Question: I am working on some Java code which needs to be highly optimized as it will run in hot functions that are invoked at many points in my main program logic. Part of this code involves multiplying 'double' variables by '10' raised to arbitrary non-negative 'int' 'exponent's. One fast way (edit: but not the fastest possible, see Update 2 below) to get the multiplied value is to 'switch' on the 'exponent':
'''
double multiplyByPowerOfTen(final double d, final int exponent) {
switch (exponent) {
case 0:
return d;
case 1:
return d*10;
case 2:
return d*100;
// ... same pattern
case 9:
return d*<PHONE>;
case 10:
return d*10000000000L;
// ... same pattern with long literals
case 18:
return d*1000000000000000000L;
default:
throw new ParseException("Unhandled power of ten " + power, 0);
}
}
'''
The commented ellipses above indicate that the 'case' 'int' constants continue incrementing by 1, so there are really 19 'case's in the above code snippet. Since I wasn't sure whether I would actually need all the powers of 10 in 'case' statements '10' thru '18', I ran some microbenchmarks comparing the time to complete 10 million operations with this 'switch' statement versus a 'switch' with only 'case's '0' thru '9' (with the 'exponent' limited to 9 or less to avoid breaking the pared-down 'switch'). I got the rather surprising (to me, at least!) result that the longer 'switch' with more 'case' statements actually ran faster.
On a lark, I tried adding even more 'case's which just returned dummy values, and found that I could get the switch to run even faster with around 22-27 declared 'case's (even though those dummy cases are never actually hit while the code is running). (Again, 'case's were added in a contiguous fashion by incrementing the prior 'case' constant by '1'.) These execution time differences are not very significant: for a random 'exponent' between '0' and '10', the dummy padded 'switch' statement finishes 10 million executions in 1.49 secs versus 1.54 secs for the unpadded version, for a grand total savings of 5ns per execution. So, not the kind of thing that makes obsessing over padding out a 'switch' statement worth the effort from an optimization standpoint. But I still just find it curious and counter-intuitive that a 'switch' doesn't become slower (or perhaps at best maintain constant time) to execute as more 'case's are added to it.

These are the results I obtained from running with various limits on the randomly-generated 'exponent' values. I didn't include the results all the way down to '1' for the 'exponent' limit, but the general shape of the curve remains the same, with a ridge around the 12-17 case mark, and a valley between 18-28. All tests were run in JUnitBenchmarks using shared containers for the random values to ensure identical testing inputs. I also ran the tests both in order from longest 'switch' statement to shortest, and vice-versa, to try and eliminate the possibility of ordering-related test problems. I've put my testing code up on a github repo if anyone wants to try to reproduce these results.
So, what's going on here? Some vagaries of my architecture or micro-benchmark construction? Or is the Java 'switch' really a little faster to execute in the '18' to '28' 'case' range than it is from '11' up to '17'?
<URL>
I cleaned up the benchmarking library quite a bit and added a text file in /results with some output across a wider range of possible 'exponent' values. I also added an option in the testing code not to throw an 'Exception' from 'default', but this doesn't appear to affect the results.
Found some pretty good discussion of this issue from back in 2009 on the xkcd forum here: <URL>' gave me the idea for a simple array-based implementation of the exponentiation pattern above. There's no need for the binary search since I know what the entries in the 'array' are. It appears to run about 3 times faster than using 'switch', obviously at the expense of some of the control flow that 'switch' affords. That code has been added to the github repo also.
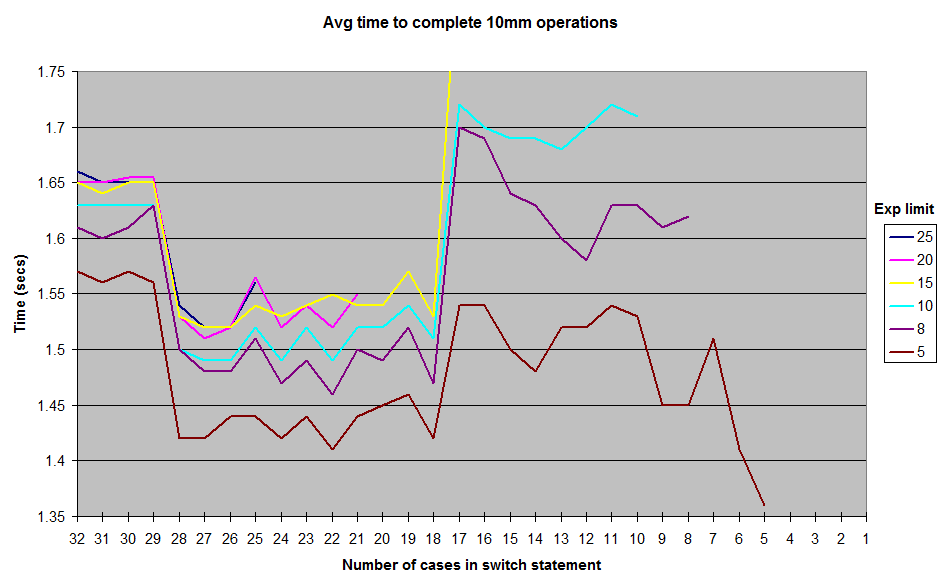
Answer: As pointed out <URL>.
However, once the JIT starts its job and compiles the bytecode into assembly, the 'tableswitch' instruction does not always result in an array of pointers: sometimes the switch table is transformed into what looks like a 'lookupswitch' (similar to an 'if'/'else if' structure).
Decompiling the assembly generated by the JIT (hotspot JDK 1.7) shows that it uses a succession of if/else if when there are 17 cases or less, an array of pointers when there are more than 18 (more efficient).
The reason why this magic number of 18 is used seems to come down to the default value of the <URL>.
I have raised the issue on the hotspot compiler list and <URL>.
Finally, when the method becomes too long (> 25 cases in my tests), it is in not inlined any longer with the default JVM settings - that is the likeliest cause for the drop in performance at that point.
---
With 5 cases, the decompiled code looks like this (notice the cmp/je/jg/jmp instructions, the assembly for if/goto):
'''
[Verified Entry Point]
# {method} 'multiplyByPowerOfTen' '(DI)D' in 'javaapplication4/Test1'
# parm0: xmm0:xmm0 = double
# parm1: rdx = int
# [sp+0x20] (sp of caller)
0x00000000024f0160: mov DWORD PTR [rsp-0x6000],eax
; {no_reloc}
0x00000000024f0167: push rbp
0x00000000024f0168: sub rsp,0x10 ;*synchronization entry
; - javaapplication4.Test1::multiplyByPowerOfTen@-1 (line 56)
0x00000000024f016c: cmp edx,0x3
0x00000000024f016f: je 0x00000000024f01c3
0x00000000024f0171: cmp edx,0x3
0x00000000024f0174: jg 0x00000000024f01a5
0x00000000024f0176: cmp edx,0x1
0x00000000024f0179: je 0x00000000024f019b
0x00000000024f017b: cmp edx,0x1
0x00000000024f017e: jg 0x00000000024f0191
0x00000000024f0180: test edx,edx
0x00000000024f0182: je 0x00000000024f01cb
0x00000000024f0184: mov ebp,edx
0x00000000024f0186: mov edx,0x17
0x00000000024f018b: call 0x00000000024c90a0 ; OopMap{off=48}
;*new ; - javaapplication4.Test1::multiplyByPowerOfTen@72 (line 83)
; {runtime_call}
0x00000000024f0190: int3 ;*new ; - javaapplication4.Test1::multiplyByPowerOfTen@72 (line 83)
0x00000000024f0191: mulsd xmm0,QWORD PTR [rip+0xffffffffffffffa7] # 0x00000000024f0140
;*dmul
; - javaapplication4.Test1::multiplyByPowerOfTen@52 (line 62)
; {section_word}
0x00000000024f0199: jmp 0x00000000024f01cb
0x00000000024f019b: mulsd xmm0,QWORD PTR [rip+0xffffffffffffff8d] # 0x00000000024f0130
;*dmul
; - javaapplication4.Test1::multiplyByPowerOfTen@46 (line 60)
; {section_word}
0x00000000024f01a3: jmp 0x00000000024f01cb
0x00000000024f01a5: cmp edx,0x5
0x00000000024f01a8: je 0x00000000024f01b9
0x00000000024f01aa: cmp edx,0x5
0x00000000024f01ad: jg 0x00000000024f0184 ;*tableswitch
; - javaapplication4.Test1::multiplyByPowerOfTen@1 (line 56)
0x00000000024f01af: mulsd xmm0,QWORD PTR [rip+0xffffffffffffff81] # 0x00000000024f0138
;*dmul
; - javaapplication4.Test1::multiplyByPowerOfTen@64 (line 66)
; {section_word}
0x00000000024f01b7: jmp 0x00000000024f01cb
0x00000000024f01b9: mulsd xmm0,QWORD PTR [rip+0xffffffffffffff67] # 0x00000000024f0128
;*dmul
; - javaapplication4.Test1::multiplyByPowerOfTen@70 (line 68)
; {section_word}
0x00000000024f01c1: jmp 0x00000000024f01cb
0x00000000024f01c3: mulsd xmm0,QWORD PTR [rip+0xffffffffffffff55] # 0x00000000024f0120
;*tableswitch
; - javaapplication4.Test1::multiplyByPowerOfTen@1 (line 56)
; {section_word}
0x00000000024f01cb: add rsp,0x10
0x00000000024f01cf: pop rbp
0x00000000024f01d0: test DWORD PTR [rip+0xfffffffffdf3fe2a],eax # 0x0000000000430000
; {poll_return}
0x00000000024f01d6: ret
'''
With 18 cases, the assembly looks like this (notice the array of pointers which is used and suppresses the need for all the comparisons: 'jmp QWORD PTR [r8+r10*1]' jumps directly to the right multiplication) - that is the likely reason for the performance improvement:
'''
[Verified Entry Point]
# {method} 'multiplyByPowerOfTen' '(DI)D' in 'javaapplication4/Test1'
# parm0: xmm0:xmm0 = double
# parm1: rdx = int
# [sp+0x20] (sp of caller)
0x000000000287fe20: mov DWORD PTR [rsp-0x6000],eax
; {no_reloc}
0x000000000287fe27: push rbp
0x000000000287fe28: sub rsp,0x10 ;*synchronization entry
; - javaapplication4.Test1::multiplyByPowerOfTen@-1 (line 56)
0x000000000287fe2c: cmp edx,0x13
0x000000000287fe2f: jae 0x000000000287fe46
0x000000000287fe31: movsxd r10,edx
0x000000000287fe34: shl r10,0x3
0x000000000287fe38: movabs r8,0x287fd70 ; {section_word}
0x000000000287fe42: jmp QWORD PTR [r8+r10*1] ;*tableswitch
; - javaapplication4.Test1::multiplyByPowerOfTen@1 (line 56)
0x000000000287fe46: mov ebp,edx
0x000000000287fe48: mov edx,0x31
0x000000000287fe4d: xchg ax,ax
0x000000000287fe4f: call 0x00000000028590a0 ; OopMap{off=52}
;*new ; - javaapplication4.Test1::multiplyByPowerOfTen@202 (line 96)
; {runtime_call}
0x000000000287fe54: int3 ;*new ; - javaapplication4.Test1::multiplyByPowerOfTen@202 (line 96)
0x000000000287fe55: mulsd xmm0,QWORD PTR [rip+0xfffffffffffffe8b] # 0x000000000287fce8
;*dmul
; - javaapplication4.Test1::multiplyByPowerOfTen@194 (line 92)
; {section_word}
0x000000000287fe5d: jmp 0x000000000287ff16
0x000000000287fe62: mulsd xmm0,QWORD PTR [rip+0xfffffffffffffe86] # 0x000000000287fcf0
;*dmul
; - javaapplication4.Test1::multiplyByPowerOfTen@188 (line 90)
; {section_word}
0x000000000287fe6a: jmp 0x000000000287ff16
0x000000000287fe6f: mulsd xmm0,QWORD PTR [rip+0xfffffffffffffe81] # 0x000000000287fcf8
;*dmul
; - javaapplication4.Test1::multiplyByPowerOfTen@182 (line 88)
; {section_word}
0x000000000287fe77: jmp 0x000000000287ff16
0x000000000287fe7c: mulsd xmm0,QWORD PTR [rip+0xfffffffffffffe7c] # 0x000000000287fd00
;*dmul
; - javaapplication4.Test1::multiplyByPowerOfTen@176 (line 86)
; {section_word}
0x000000000287fe84: jmp 0x000000000287ff16
0x000000000287fe89: mulsd xmm0,QWORD PTR [rip+0xfffffffffffffe77] # 0x000000000287fd08
;*dmul
; - javaapplication4.Test1::multiplyByPowerOfTen@170 (line 84)
; {section_word}
0x000000000287fe91: jmp 0x000000000287ff16
0x000000000287fe96: mulsd xmm0,QWORD PTR [rip+0xfffffffffffffe72] # 0x000000000287fd10
;*dmul
; - javaapplication4.Test1::multiplyByPowerOfTen@164 (line 82)
; {section_word}
0x000000000287fe9e: jmp 0x000000000287ff16
0x000000000287fea0: mulsd xmm0,QWORD PTR [rip+0xfffffffffffffe70] # 0x000000000287fd18
;*dmul
; - javaapplication4.Test1::multiplyByPowerOfTen@158 (line 80)
; {section_word}
0x000000000287fea8: jmp 0x000000000287ff16
0x000000000287feaa: mulsd xmm0,QWORD PTR [rip+0xfffffffffffffe6e] # 0x000000000287fd20
;*dmul
; - javaapplication4.Test1::multiplyByPowerOfTen@152 (line 78)
; {section_word}
0x000000000287feb2: jmp 0x000000000287ff16
0x000000000287feb4: mulsd xmm0,QWORD PTR [rip+0xfffffffffffffe24] # 0x000000000287fce0
;*dmul
; - javaapplication4.Test1::multiplyByPowerOfTen@146 (line 76)
; {section_word}
0x000000000287febc: jmp 0x000000000287ff16
0x000000000287febe: mulsd xmm0,QWORD PTR [rip+0xfffffffffffffe6a] # 0x000000000287fd30
;*dmul
; - javaapplication4.Test1::multiplyByPowerOfTen@140 (line 74)
; {section_word}
0x000000000287fec6: jmp 0x000000000287ff16
0x000000000287fec8: mulsd xmm0,QWORD PTR [rip+0xfffffffffffffe68] # 0x000000000287fd38
;*dmul
; - javaapplication4.Test1::multiplyByPowerOfTen@134 (line 72)
; {section_word}
0x000000000287fed0: jmp 0x000000000287ff16
0x000000000287fed2: mulsd xmm0,QWORD PTR [rip+0xfffffffffffffe66] # 0x000000000287fd40
;*dmul
; - javaapplication4.Test1::multiplyByPowerOfTen@128 (line 70)
; {section_word}
0x000000000287feda: jmp 0x000000000287ff16
0x000000000287fedc: mulsd xmm0,QWORD PTR [rip+0xfffffffffffffe64] # 0x000000000287fd48
;*dmul
; - javaapplication4.Test1::multiplyByPowerOfTen@122 (line 68)
; {section_word}
0x000000000287fee4: jmp 0x000000000287ff16
0x000000000287fee6: mulsd xmm0,QWORD PTR [rip+0xfffffffffffffe62] # 0x000000000287fd50
;*dmul
; - javaapplication4.Test1::multiplyByPowerOfTen@116 (line 66)
; {section_word}
0x000000000287feee: jmp 0x000000000287ff16
0x000000000287fef0: mulsd xmm0,QWORD PTR [rip+0xfffffffffffffe60] # 0x000000000287fd58
;*dmul
; - javaapplication4.Test1::multiplyByPowerOfTen@110 (line 64)
; {section_word}
0x000000000287fef8: jmp 0x000000000287ff16
0x000000000287fefa: mulsd xmm0,QWORD PTR [rip+0xfffffffffffffe5e] # 0x000000000287fd60
;*dmul
; - javaapplication4.Test1::multiplyByPowerOfTen@104 (line 62)
; {section_word}
0x000000000287ff02: jmp 0x000000000287ff16
0x000000000287ff04: mulsd xmm0,QWORD PTR [rip+0xfffffffffffffe5c] # 0x000000000287fd68
;*dmul
; - javaapplication4.Test1::multiplyByPowerOfTen@98 (line 60)
; {section_word}
0x000000000287ff0c: jmp 0x000000000287ff16
0x000000000287ff0e: mulsd xmm0,QWORD PTR [rip+0xfffffffffffffe12] # 0x000000000287fd28
;*tableswitch
; - javaapplication4.Test1::multiplyByPowerOfTen@1 (line 56)
; {section_word}
0x000000000287ff16: add rsp,0x10
0x000000000287ff1a: pop rbp
0x000000000287ff1b: test DWORD PTR [rip+0xfffffffffd9b00df],eax # 0x0000000000230000
; {poll_return}
0x000000000287ff21: ret
'''
And finally the assembly with 30 cases (below) looks similar to 18 cases, except for the additional 'movapd xmm0,xmm1' that appears towards the middle of the code, <URL> - however the likeliest reason for the drop in performance is that the method is too long to be inlined with the default JVM settings:
'''
[Verified Entry Point]
# {method} 'multiplyByPowerOfTen' '(DI)D' in 'javaapplication4/Test1'
# parm0: xmm0:xmm0 = double
# parm1: rdx = int
# [sp+0x20] (sp of caller)
0x0000000002524560: mov DWORD PTR [rsp-0x6000],eax
; {no_reloc}
0x0000000002524567: push rbp
0x0000000002524568: sub rsp,0x10 ;*synchronization entry
; - javaapplication4.Test1::multiplyByPowerOfTen@-1 (line 56)
0x000000000252456c: movapd xmm1,xmm0
0x0000000002524570: cmp edx,0x1f
0x0000000002524573: jae 0x0000000002524592 ;*tableswitch
; - javaapplication4.Test1::multiplyByPowerOfTen@1 (line 56)
0x0000000002524575: movsxd r10,edx
0x0000000002524578: shl r10,0x3
0x000000000252457c: mulsd xmm0,QWORD PTR [rip+0xfffffffffffffe3c] # 0x00000000025243c0
;*dmul
; - javaapplication4.Test1::multiplyByPowerOfTen@364 (line 118)
; {section_word}
0x0000000002524584: movabs r8,0x2524450 ; {section_word}
0x000000000252458e: jmp QWORD PTR [r8+r10*1] ;*tableswitch
; - javaapplication4.Test1::multiplyByPowerOfTen@1 (line 56)
0x0000000002524592: mov ebp,edx
0x0000000002524594: mov edx,0x31
0x0000000002524599: xchg ax,ax
0x000000000252459b: call 0x00000000024f90a0 ; OopMap{off=64}
;*new ; - javaapplication4.Test1::multiplyByPowerOfTen@370 (line 120)
; {runtime_call}
0x00000000025245a0: int3 ;*new ; - javaapplication4.Test1::multiplyByPowerOfTen@370 (line 120)
0x00000000025245a1: mulsd xmm0,QWORD PTR [rip+0xfffffffffffffe27] # 0x00000000025243d0
;*dmul
; - javaapplication4.Test1::multiplyByPowerOfTen@358 (line 116)
; {section_word}
0x00000000025245a9: jmp 0x0000000002524744
0x00000000025245ae: mulsd xmm0,QWORD PTR [rip+0xfffffffffffffe22] # 0x00000000025243d8
;*dmul
; - javaapplication4.Test1::multiplyByPowerOfTen@348 (line 114)
; {section_word}
0x00000000025245b6: jmp 0x0000000002524744
0x00000000025245bb: mulsd xmm0,QWORD PTR [rip+0xfffffffffffffe1d] # 0x00000000025243e0
;*dmul
; - javaapplication4.Test1::multiplyByPowerOfTen@338 (line 112)
; {section_word}
0x00000000025245c3: jmp 0x0000000002524744
0x00000000025245c8: mulsd xmm0,QWORD PTR [rip+0xfffffffffffffe18] # 0x00000000025243e8
;*dmul
; - javaapplication4.Test1::multiplyByPowerOfTen@328 (line 110)
; {section_word}
0x00000000025245d0: jmp 0x0000000002524744
0x00000000025245d5: mulsd xmm0,QWORD PTR [rip+0xfffffffffffffe13] # 0x00000000025243f0
;*dmul
; - javaapplication4.Test1::multiplyByPowerOfTen@318 (line 108)
; {section_word}
0x00000000025245dd: jmp 0x0000000002524744
0x00000000025245e2: mulsd xmm0,QWORD PTR [rip+0xfffffffffffffe0e] # 0x00000000025243f8
;*dmul
; - javaapplication4.Test1::multiplyByPowerOfTen@308 (line 106)
; {section_word}
0x00000000025245ea: jmp 0x0000000002524744
0x00000000025245ef: mulsd xmm0,QWORD PTR [rip+0xfffffffffffffe09] # 0x0000000002524400
;*dmul
; - javaapplication4.Test1::multiplyByPowerOfTen@298 (line 104)
; {section_word}
0x00000000025245f7: jmp 0x0000000002524744
0x00000000025245fc: mulsd xmm0,QWORD PTR [rip+0xfffffffffffffe04] # 0x0000000002524408
;*dmul
; - javaapplication4.Test1::multiplyByPowerOfTen@288 (line 102)
; {section_word}
0x0000000002524604: jmp 0x0000000002524744
0x0000000002524609: mulsd xmm0,QWORD PTR [rip+0xfffffffffffffdff] # 0x0000000002524410
;*dmul
; - javaapplication4.Test1::multiplyByPowerOfTen@278 (line 100)
; {section_word}
0x0000000002524611: jmp 0x0000000002524744
0x0000000002524616: mulsd xmm0,QWORD PTR [rip+0xfffffffffffffdfa] # 0x0000000002524418
;*dmul
; - javaapplication4.Test1::multiplyByPowerOfTen@268 (line 98)
; {section_word}
0x000000000252461e: jmp 0x0000000002524744
0x0000000002524623: mulsd xmm0,QWORD PTR [rip+0xfffffffffffffd9d] # 0x00000000025243c8
;*dmul
; - javaapplication4.Test1::multiplyByPowerOfTen@258 (line 96)
; {section_word}
0x000000000252462b: jmp 0x0000000002524744
0x0000000002524630: movapd xmm0,xmm1
0x0000000002524634: mulsd xmm0,QWORD PTR [rip+0xfffffffffffffe0c] # 0x0000000002524448
;*dmul
; - javaapplication4.Test1::multiplyByPowerOfTen@242 (line 92)
; {section_word}
0x000000000252463c: jmp 0x0000000002524744
0x0000000002524641: movapd xmm0,xmm1
0x0000000002524645: mulsd xmm0,QWORD PTR [rip+0xfffffffffffffddb] # 0x0000000002524428
;*dmul
; - javaapplication4.Test1::multiplyByPowerOfTen@236 (line 90)
; {section_word}
0x000000000252464d: jmp 0x0000000002524744
0x0000000002524652: movapd xmm0,xmm1
0x0000000002524656: mulsd xmm0,QWORD PTR [rip+0xfffffffffffffdd2] # 0x0000000002524430
;*dmul
; - javaapplication4.Test1::multiplyByPowerOfTen@230 (line 88)
; {section_word}
0x000000000252465e: jmp 0x0000000002524744
0x0000000002524663: movapd xmm0,xmm1
0x0000000002524667: mulsd xmm0,QWORD PTR [rip+0xfffffffffffffdc9] # 0x0000000002524438
;*dmul
; - javaapplication4.Test1::multiplyByPowerOfTen@224 (line 86)
; {section_word}
[etc.]
0x0000000002524744: add rsp,0x10
0x0000000002524748: pop rbp
0x0000000002524749: test DWORD PTR [rip+0xfffffffffde1b8b1],eax # 0x0000000000340000
; {poll_return}
0x000000000252474f: ret
'''